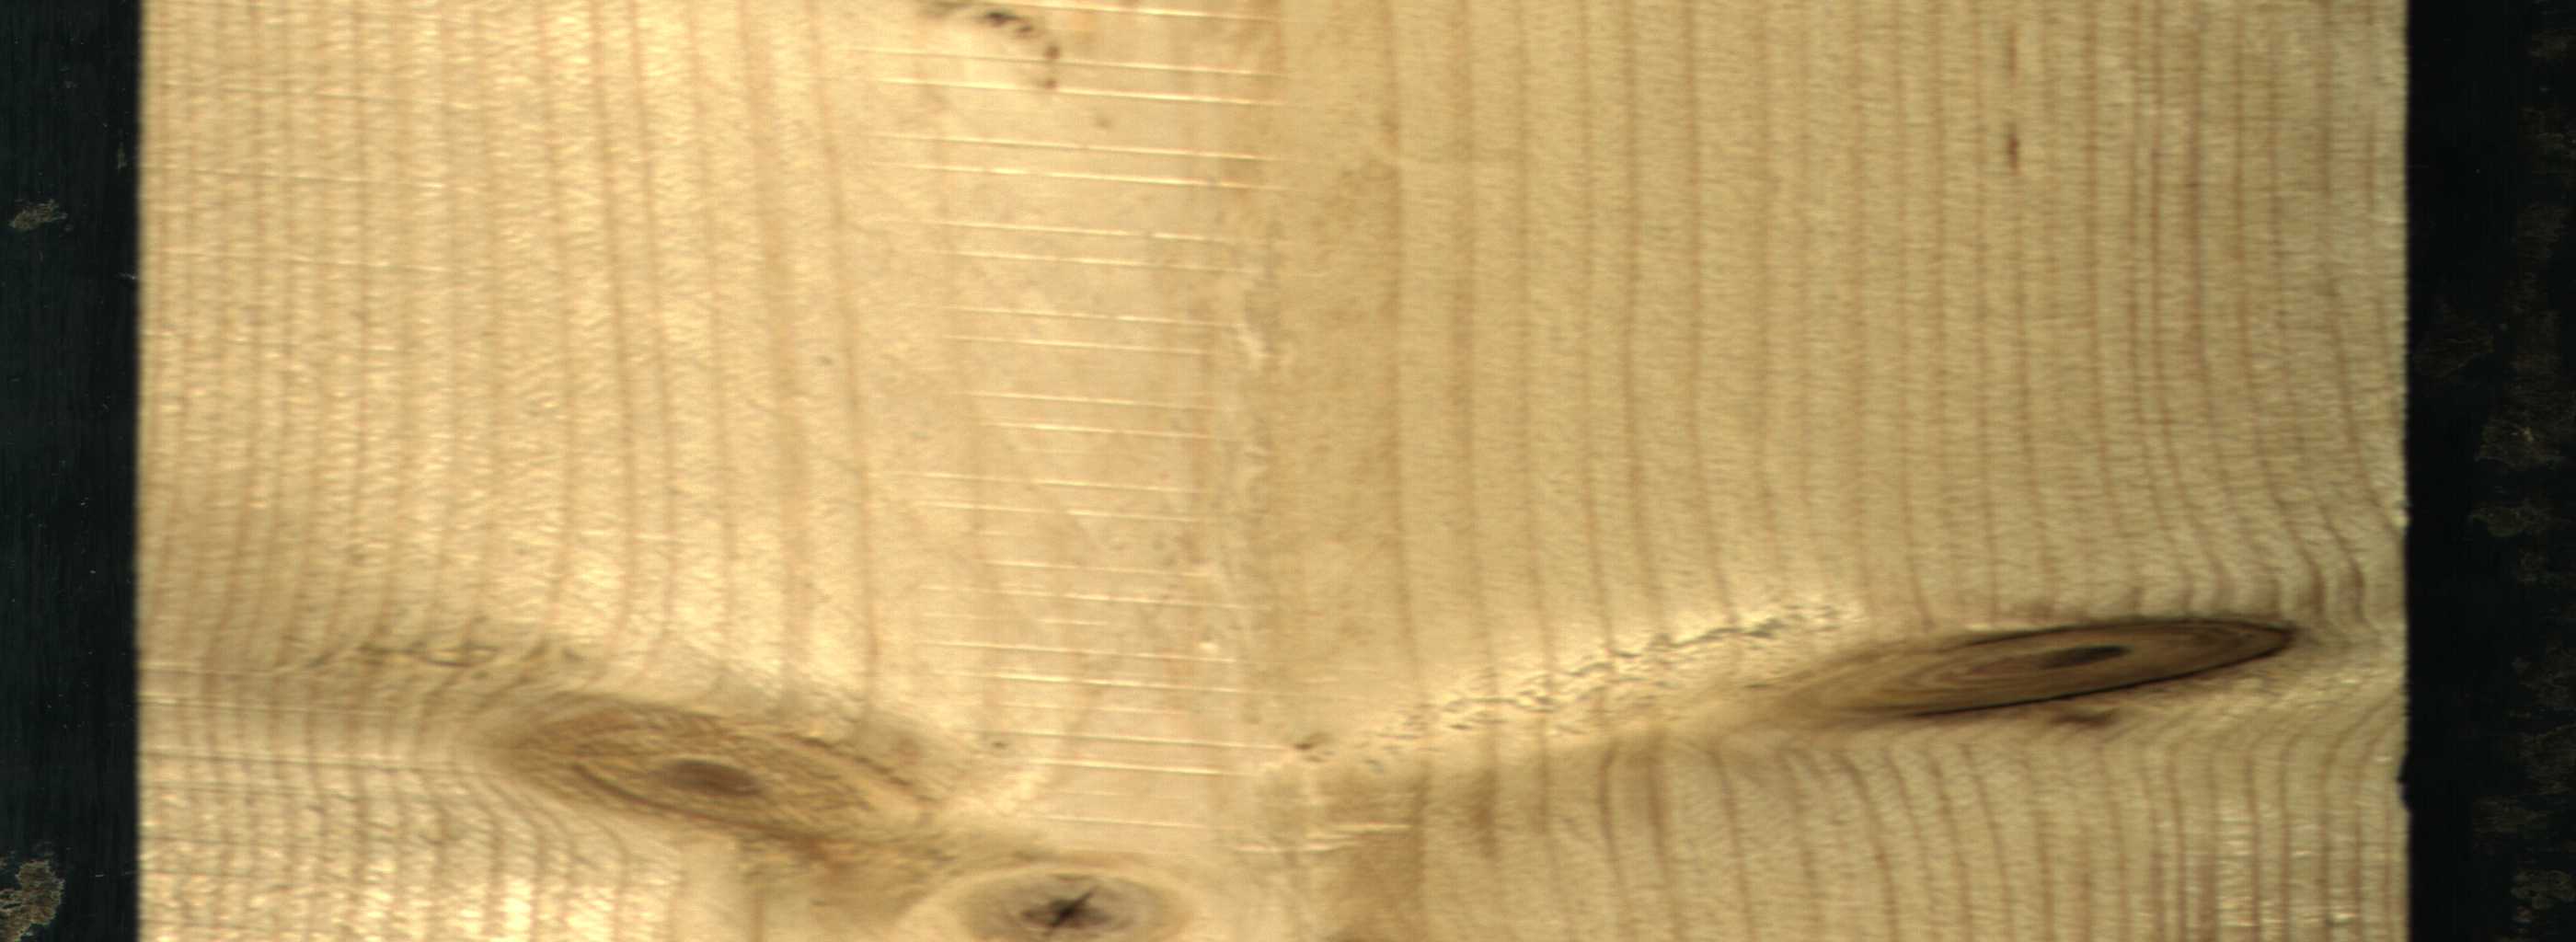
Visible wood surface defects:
knot_with_crack
Live_Knot
Live_Knot